Question: I am having an issue on the following website: <URL>
In order to view the issue please resize the website vertically so that the small collapsed navbar appears.
In the HTML that forms the small button component in the navbar on mobile viewports there are 3 '<span>' elements with the class '.icon-bar'. I am trying to style the hover and focus states with CSS in order so that the colour of the bar icons are blue.
'''
<div class="navbar-header">
<button type="button" class="navbar-toggle" data-toggle="collapse" data-target="#bs-example-navbar-collapse-1">
<span class="sr-only">Toggle navigation</span>
<span class="icon-bar"></span>
<span class="icon-bar"></span>
<span class="icon-bar"></span>
</button>
<a class="navbar-brand" href="#">Brand</a>
</div>
'''
Bootstrap sets a default colour value of:
'''
.navbar-inverse .navbar-toggle .icon-bar {
background-color: #FFFFFF;
}
'''
I dont understand why my CSS rule isn't styling the focus and active states for the bar icons to be blue as shown below, it could possibly be a CSS specificity issue:
'''
.navbar-inverse .navbar-toggle .icon-bar:hover, .navbar-inverse .navbar-toggle .icon-bar:focus {
color: #5979CD;
}
'''

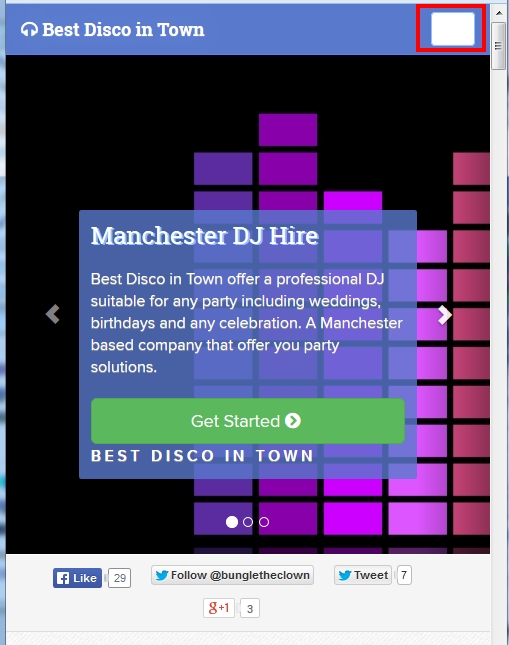
Answer: If you want the icon-bar elements to be a diiferent color, when you hover over the button, then the hover and focus rules should be on the button like so:
'''
.navbar-inverse .navbar-toggle:hover .icon-bar,
.navbar-inverse .navbar-toggle:focus .icon-bar
{
background-color: #5979CD;
}
'''